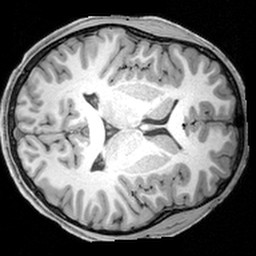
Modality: T1w
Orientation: axial
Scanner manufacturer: siemens
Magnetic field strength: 3 T
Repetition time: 1.9 s
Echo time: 0.00397 s